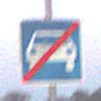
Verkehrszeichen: EndeKraftfahrstrasse
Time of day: SunriseSunset
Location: Outdoor (Nature)
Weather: Clear
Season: NotSpecified
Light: Natural